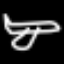
Label: airplane